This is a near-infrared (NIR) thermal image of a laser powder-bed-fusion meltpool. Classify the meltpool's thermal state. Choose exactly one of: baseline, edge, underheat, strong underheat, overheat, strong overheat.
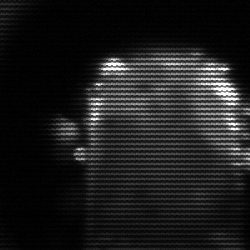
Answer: baseline